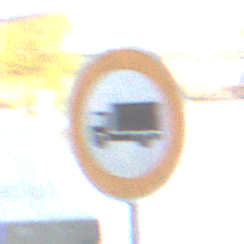
Verkehrszeichen: VerbotFuerKraftfahrzeugeUeberDreiKommaFuenfTonnen
Umgebung: Outdoor, Urban
Tageszeit: SunriseSunset
Wetter: PartlyCloudy
Licht: Natural
Jahreszeit: NotSpecified
Kontrast: MediumContrast